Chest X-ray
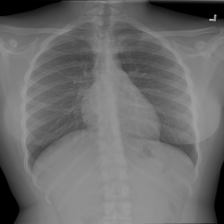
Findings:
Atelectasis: negative
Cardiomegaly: negative
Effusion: negative
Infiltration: negative
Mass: negative
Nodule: negative
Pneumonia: negative
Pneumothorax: negative
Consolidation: negative
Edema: negative
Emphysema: negative
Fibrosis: negative
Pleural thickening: negative
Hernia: negative